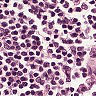
Metastatic tissue present: no